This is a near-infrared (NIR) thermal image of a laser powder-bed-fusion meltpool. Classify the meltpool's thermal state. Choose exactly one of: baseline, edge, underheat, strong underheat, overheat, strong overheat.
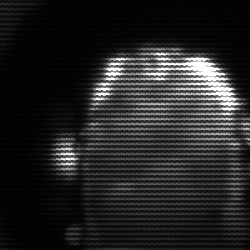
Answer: baseline